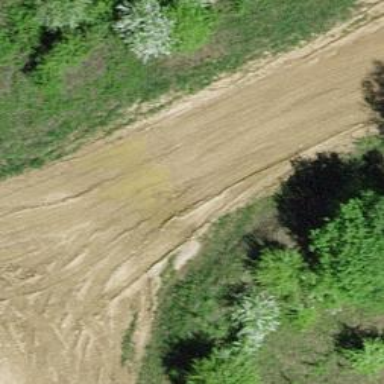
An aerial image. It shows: Track with grade 2 tracktype.